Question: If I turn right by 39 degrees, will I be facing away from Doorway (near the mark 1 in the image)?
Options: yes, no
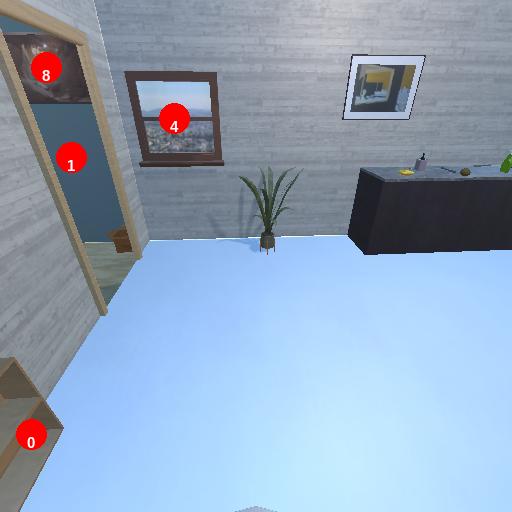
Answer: yes